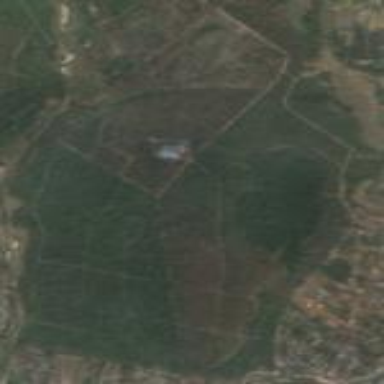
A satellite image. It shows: Orchard filled with tea plants.